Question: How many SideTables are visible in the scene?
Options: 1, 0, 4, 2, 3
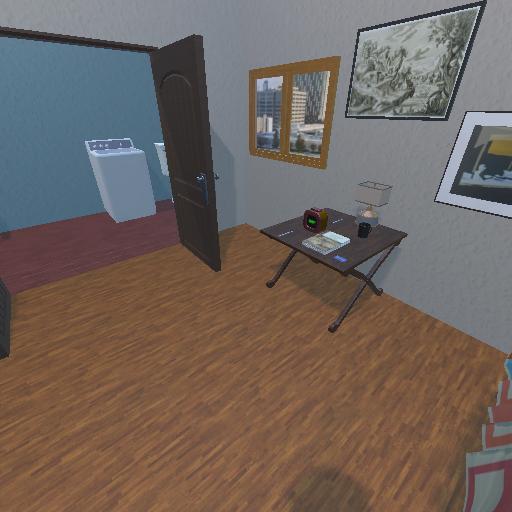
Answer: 1